Question: So i have 2 forms, register and login on the same page. Now i'm styling my forms/layout and want that both form are nice side-by-side.
From now on i'm using this:
HTML:
'''
<div class="links">
<h2>Register</h2>
<?php include ("register.php");?>
</div>
<div class="rechts">
<h2>Login</h2>
<?php include ("login.php");?>
</div>
<div class="clearfix"></div>
'''
CSS:
'''
.links{
float: left;
width:50%
}
.rechts{
float: right;
width: 50%;
}
'''
This works, BUT i want that the right form is sticky to the right side. As you can see in my image it has lots of space right. when i put text-align: right; there, my text only sticks to the form. but the form doesn't want to get aside.
Image:

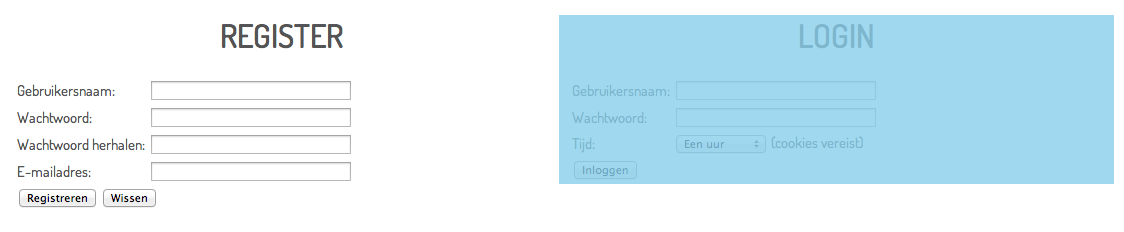
Answer: You could simply set a specific width for your right hand form, like so:
'''
.rechts{
float: right;
width: 300px;
}
'''
Here's a fiddle:
<URL>
Alternatively, it may work correctly if you completely remove the 'width:50%;' on the right hand div. This would depend on the content of that div, however. (Floated elements work a bit like inline elements in that they try to be as small as possible, while still containing all of their content. In other words, if you have a long line of text or a long image or input field inside the div, removing 'width:50%;' would not work, as the div will be too wide and wrap onto the next line.)